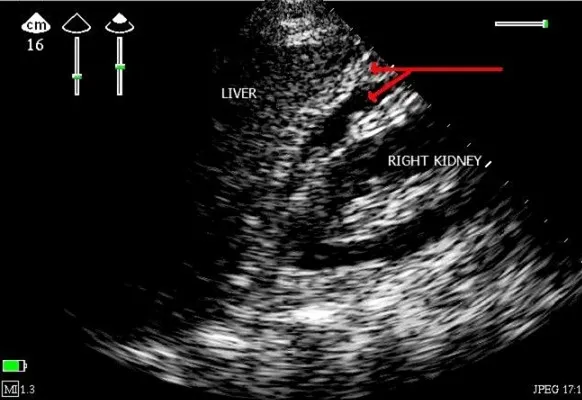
Abdominal ultrasonography mode 2 D showed a effusion at the Morrison's pouch with low abundance and contusion of the lower edge of the liver (red arrow)V.
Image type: radiology (ultrasound)